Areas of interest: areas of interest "Xinzhongyuan Ceramics Industrial Park"
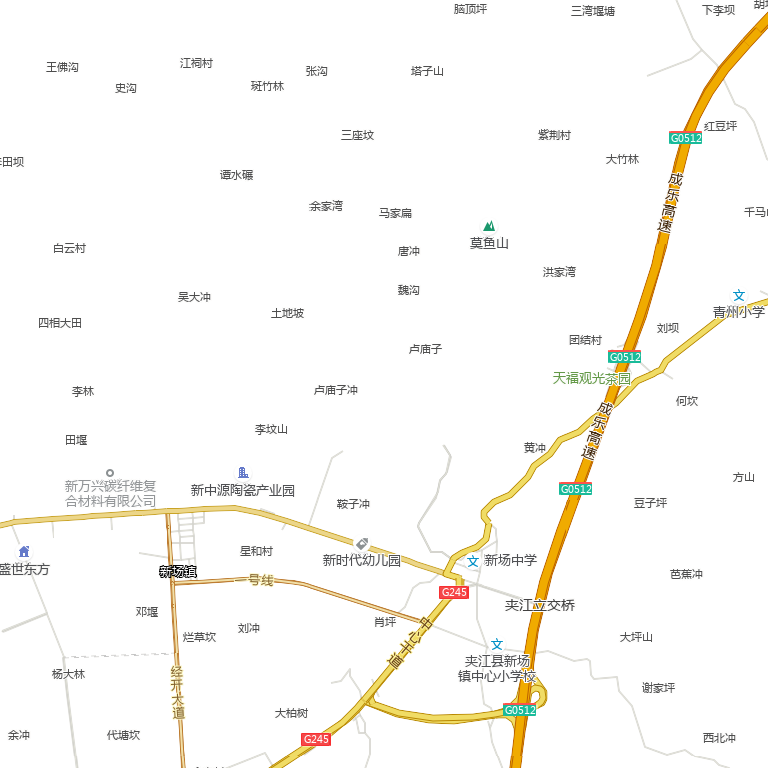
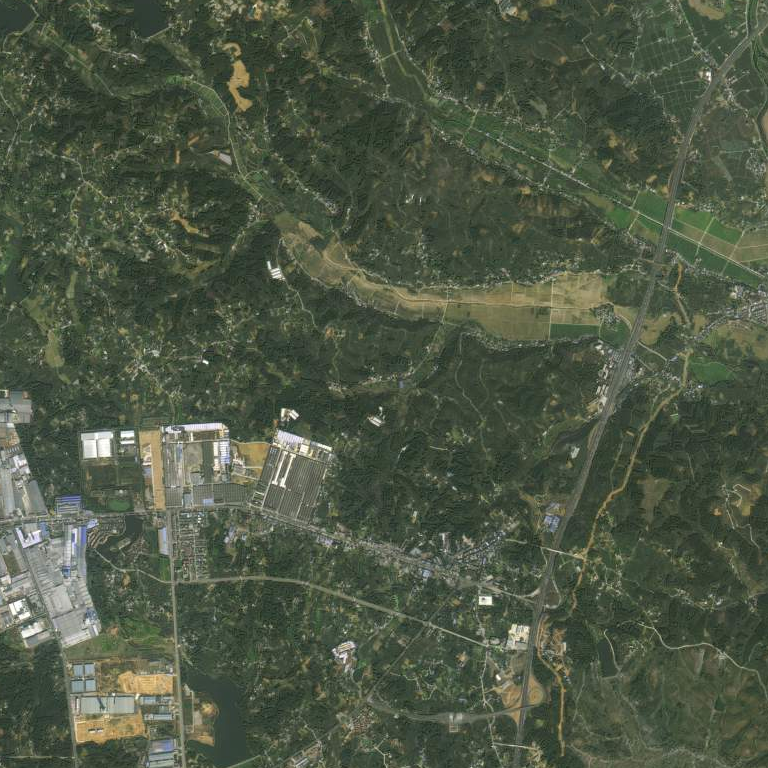